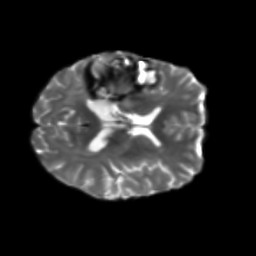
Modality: T2w
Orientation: axial
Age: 38
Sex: female
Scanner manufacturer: siemens
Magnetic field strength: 3 T
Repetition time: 5.25 s
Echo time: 0.08 s